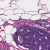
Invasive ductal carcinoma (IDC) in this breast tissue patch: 0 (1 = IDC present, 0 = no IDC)